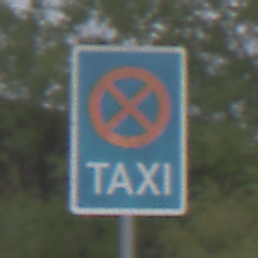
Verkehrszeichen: Taxenstand
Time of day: Midday
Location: Outdoor (Suburban)
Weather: Overcast
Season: NotSpecified
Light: Natural